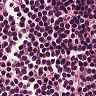
Metastatic tissue present: no